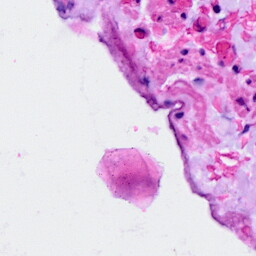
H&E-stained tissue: Ovarian